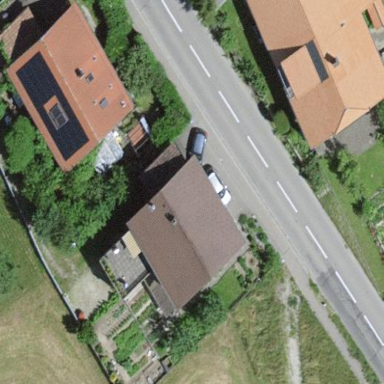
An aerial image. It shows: Residential building.